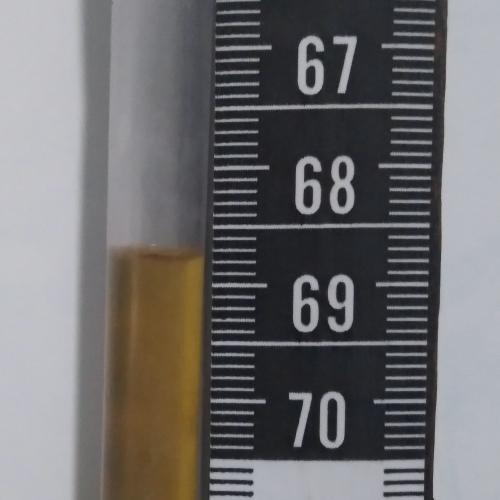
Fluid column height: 68.8 cm